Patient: sex F, age 56
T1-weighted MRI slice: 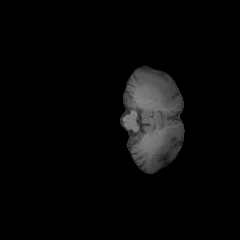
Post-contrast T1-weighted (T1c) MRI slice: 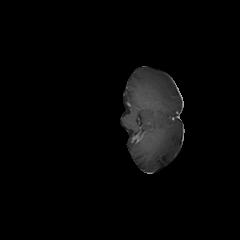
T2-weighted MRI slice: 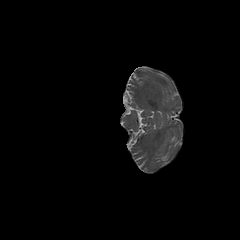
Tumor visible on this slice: no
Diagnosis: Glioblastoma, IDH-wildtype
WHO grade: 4